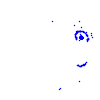
Particle: pion